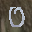
Label: 0